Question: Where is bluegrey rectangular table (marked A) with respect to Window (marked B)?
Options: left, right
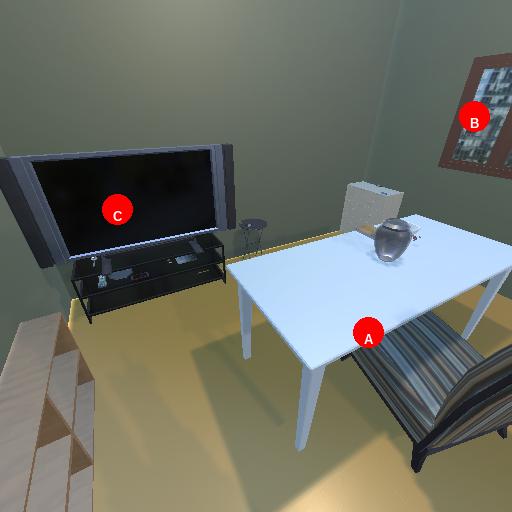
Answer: left